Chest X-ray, PA view. Patient: 80 years old, sex M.
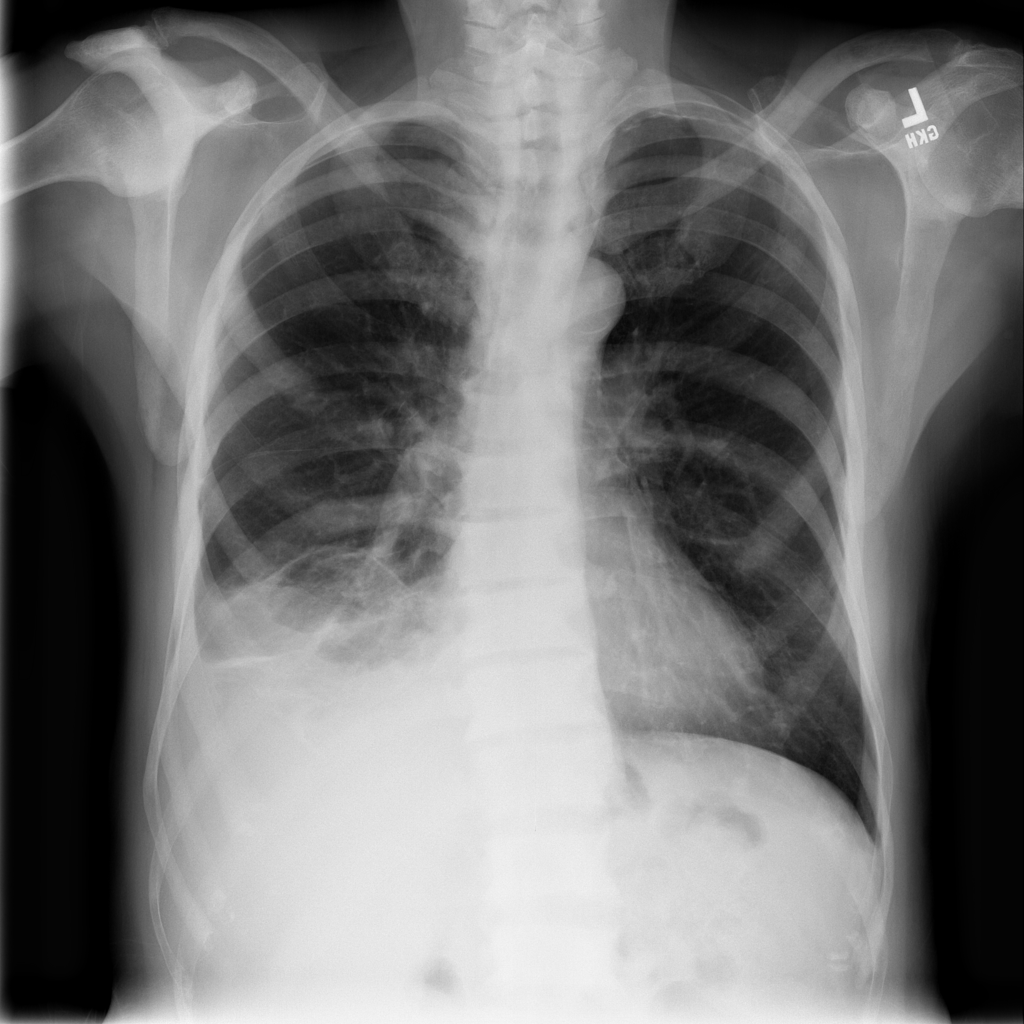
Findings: Effusion